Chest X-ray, PA view. Patient: 45 years old, sex M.
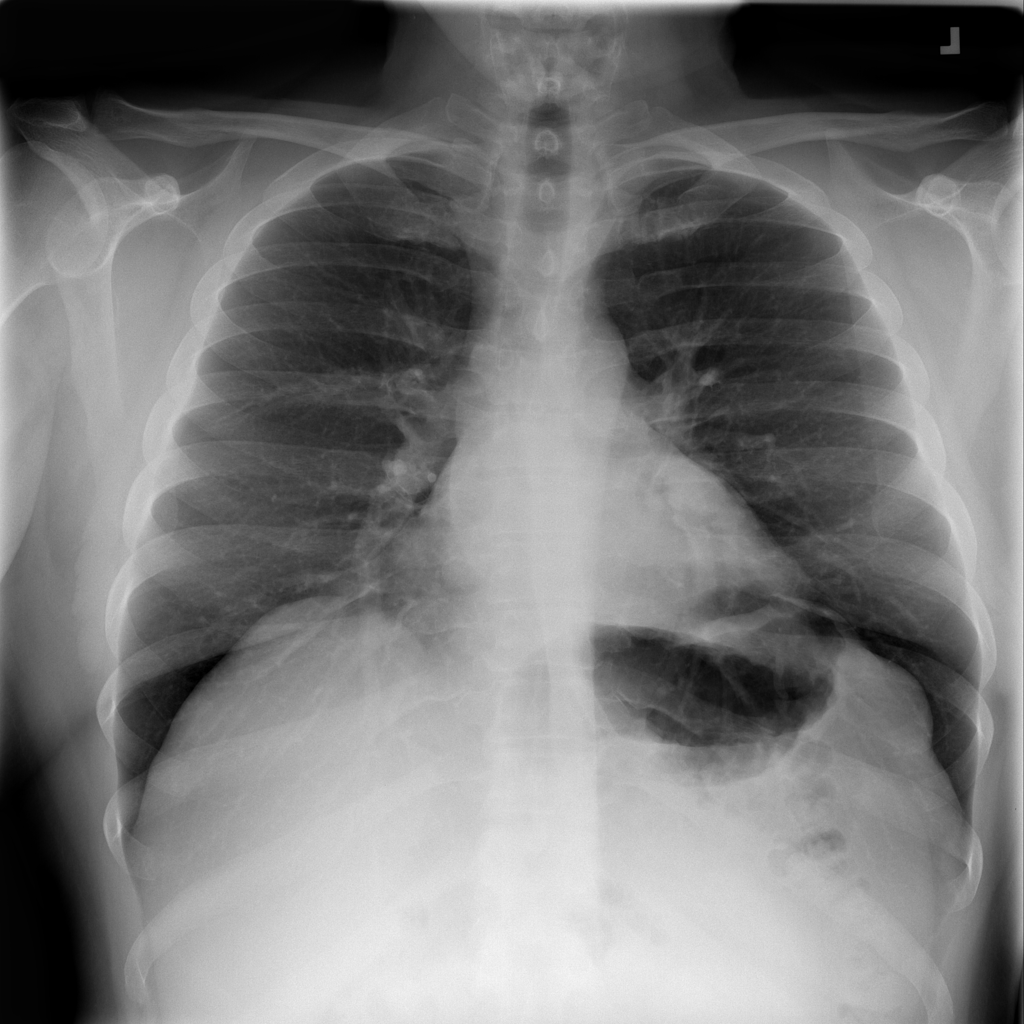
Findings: No Finding